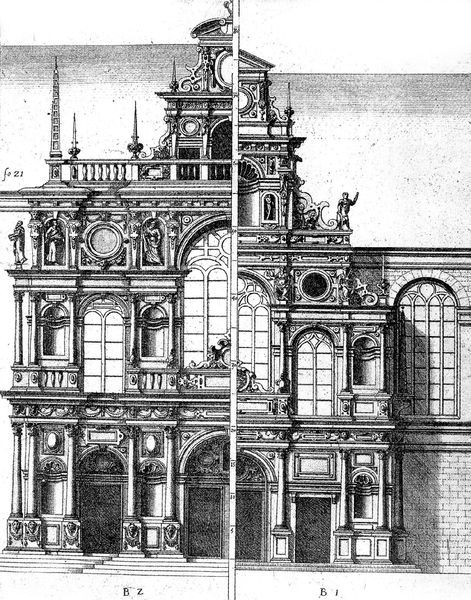
Titel: “Architectura”, Antwerpen 1577
Künstler: Hans Vredeman de Vries
Schlagwörter: weiß, fenster, schwarz, skizze, säulen, tür, zeichnung, gebäude, architektur, barock, boden, gotik, skulptur, bogen, fassade, türen, giebel, mauer, graphik, pilaster, figuren, rundbogen, treppe, treppen, uhr, stufen, tor, bögen, eingang, balustrade, druck, schnitt, schwarzweiß, fries, portal, sims, gesims, plan, aufriss, nischen, vorne, hochhaus, statur, verschoben, versetzt, hausplan, fassad